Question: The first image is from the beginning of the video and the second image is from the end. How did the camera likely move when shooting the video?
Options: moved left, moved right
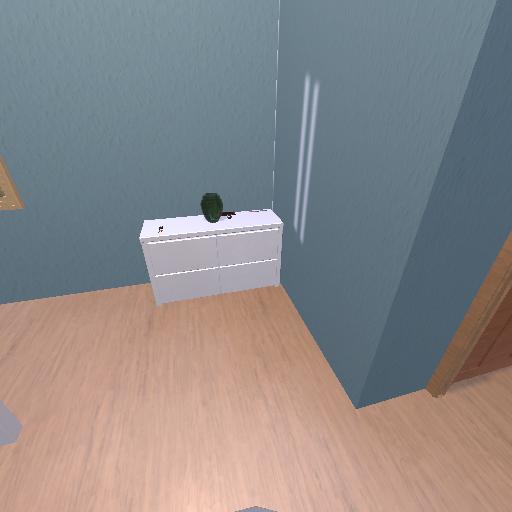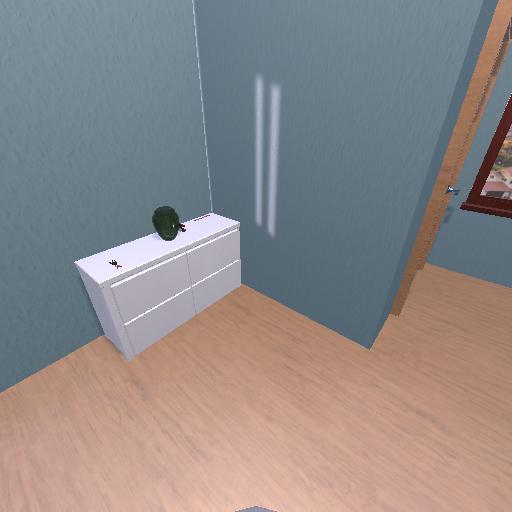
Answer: moved left